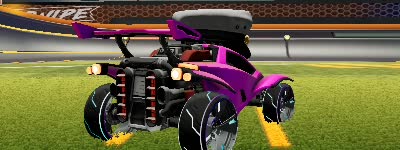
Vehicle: octane